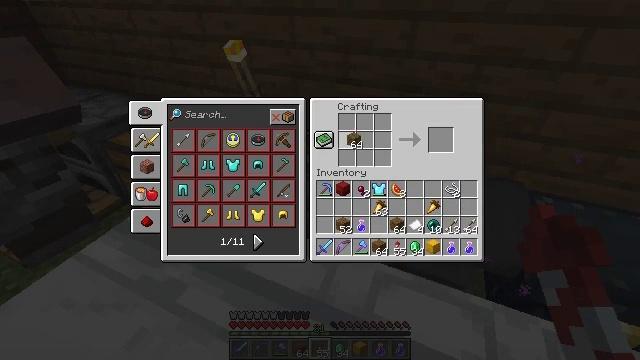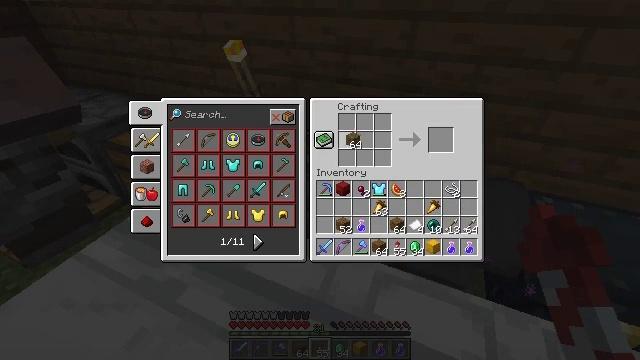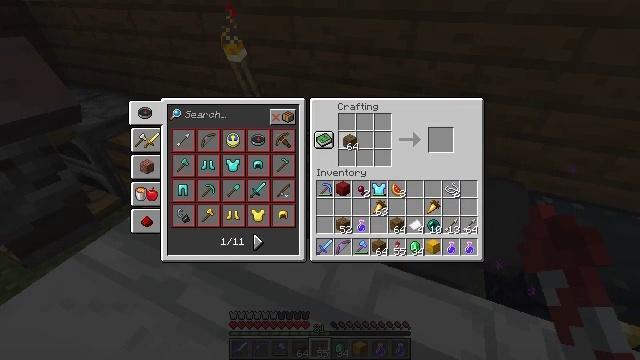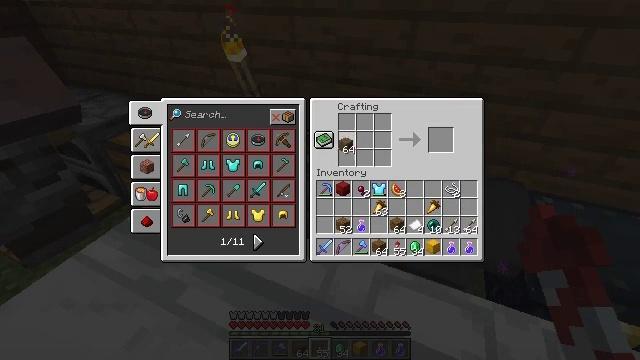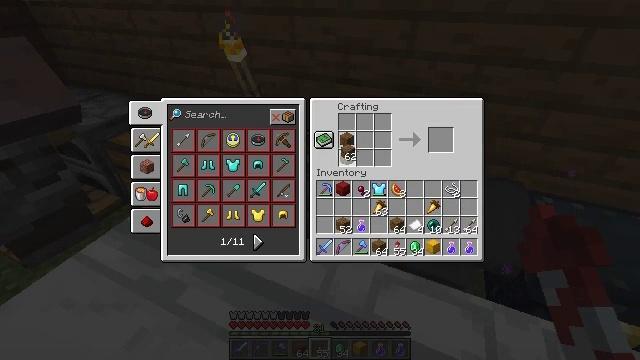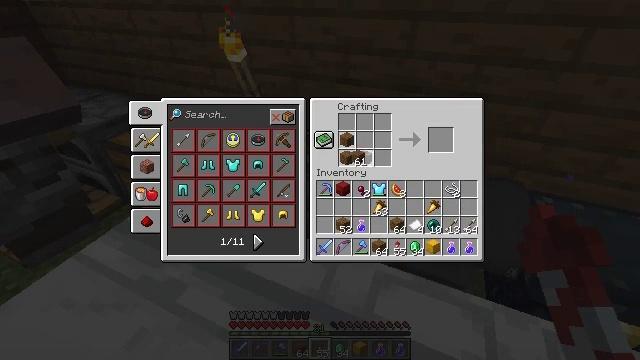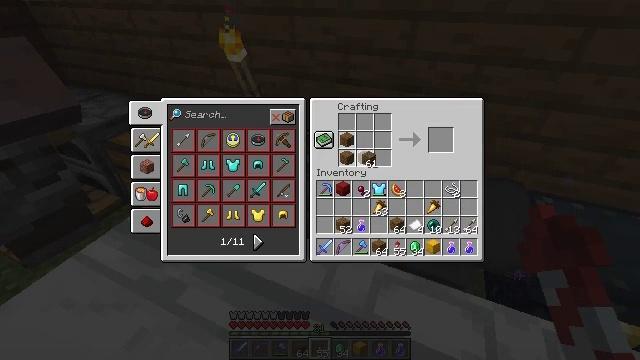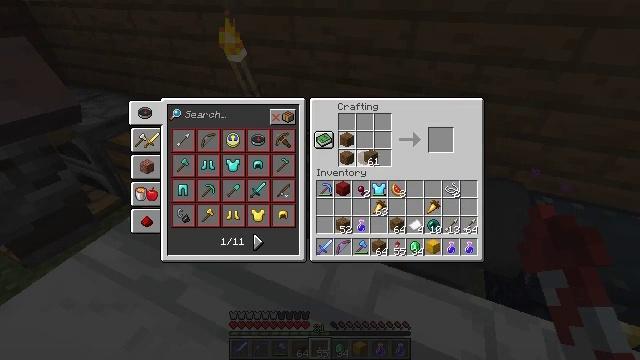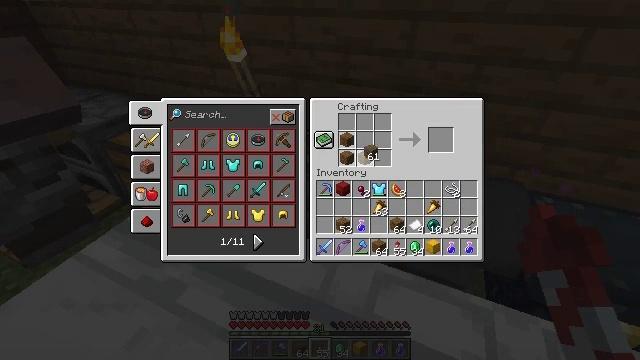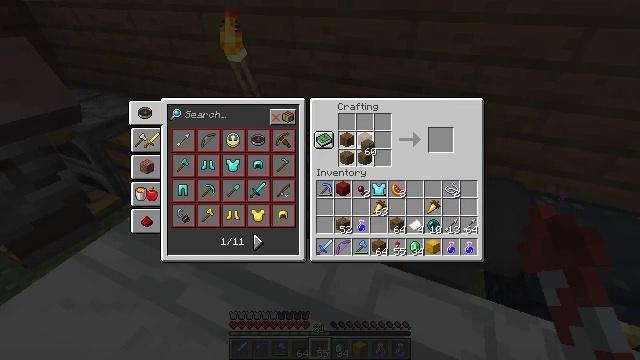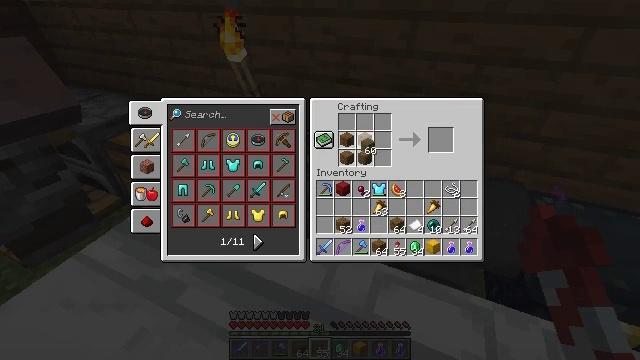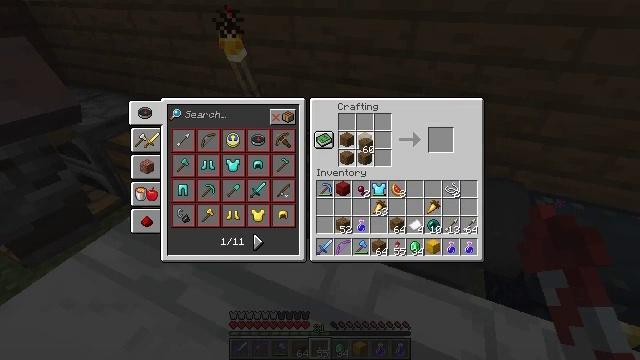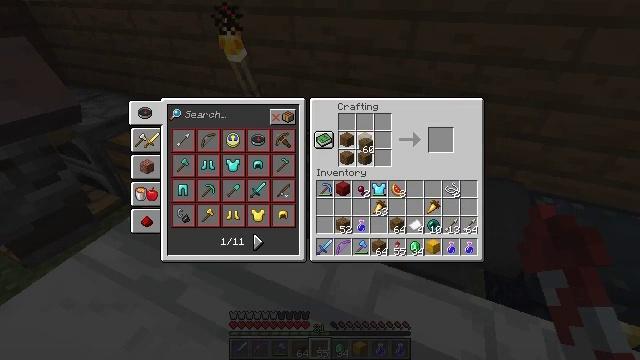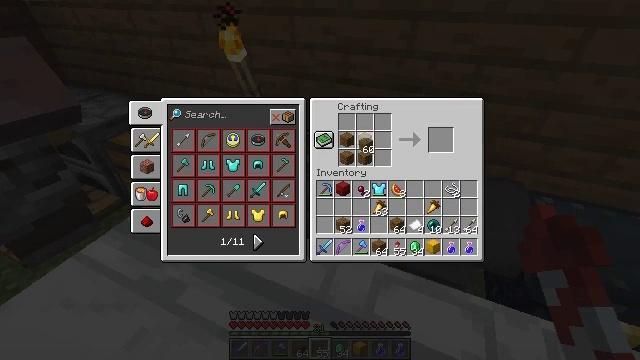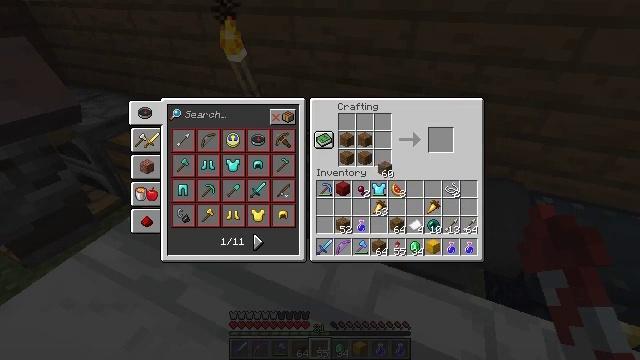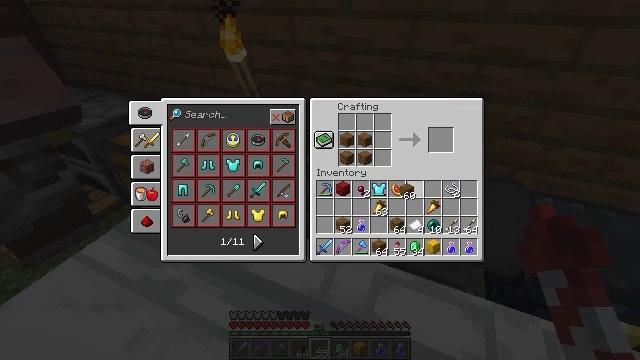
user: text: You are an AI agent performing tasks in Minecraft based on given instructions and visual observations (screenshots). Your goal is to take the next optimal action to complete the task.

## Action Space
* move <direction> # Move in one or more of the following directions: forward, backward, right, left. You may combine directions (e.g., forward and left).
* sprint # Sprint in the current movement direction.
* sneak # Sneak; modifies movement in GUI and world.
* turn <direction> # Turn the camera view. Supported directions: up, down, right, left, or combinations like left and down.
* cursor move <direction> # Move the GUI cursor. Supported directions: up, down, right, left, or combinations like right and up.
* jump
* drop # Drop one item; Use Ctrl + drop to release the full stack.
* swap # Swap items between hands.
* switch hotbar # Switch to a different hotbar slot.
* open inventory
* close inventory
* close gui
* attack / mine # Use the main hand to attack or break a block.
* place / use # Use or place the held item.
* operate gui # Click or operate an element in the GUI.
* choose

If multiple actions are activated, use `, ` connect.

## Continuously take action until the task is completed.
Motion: motion action
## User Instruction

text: Combine paper and wooden planks to get a cartography table.
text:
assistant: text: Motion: choose
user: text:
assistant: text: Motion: choose
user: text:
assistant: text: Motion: choose
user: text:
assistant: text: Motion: cursor move down, choose
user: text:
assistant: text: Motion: cursor move right, choose
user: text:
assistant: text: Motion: cursor move right, choose
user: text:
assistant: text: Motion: choose
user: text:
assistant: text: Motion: choose
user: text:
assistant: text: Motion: choose
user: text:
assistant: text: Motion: choose
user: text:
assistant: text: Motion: choose
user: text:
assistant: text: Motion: choose
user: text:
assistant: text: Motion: no_op
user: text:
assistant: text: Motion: cursor move right and down
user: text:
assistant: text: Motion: cursor move right and down
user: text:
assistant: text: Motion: no_op
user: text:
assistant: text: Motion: cursor move down
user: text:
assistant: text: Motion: no_op
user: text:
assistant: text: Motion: operate gui
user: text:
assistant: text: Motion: operate gui
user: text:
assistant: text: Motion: operate gui
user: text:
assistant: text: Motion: no_op
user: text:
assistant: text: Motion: no_op
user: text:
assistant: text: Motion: cursor move down
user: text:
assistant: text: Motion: no_op
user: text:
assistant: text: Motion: no_op
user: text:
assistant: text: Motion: no_op
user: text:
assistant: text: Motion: no_op
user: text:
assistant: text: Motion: no_op
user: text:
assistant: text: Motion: operate gui